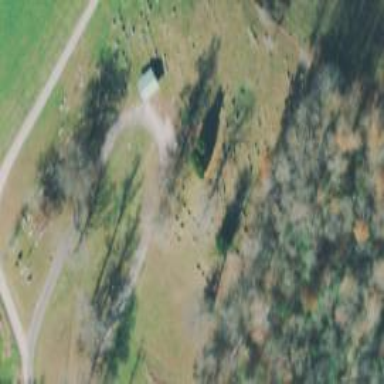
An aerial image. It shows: Cemetery.